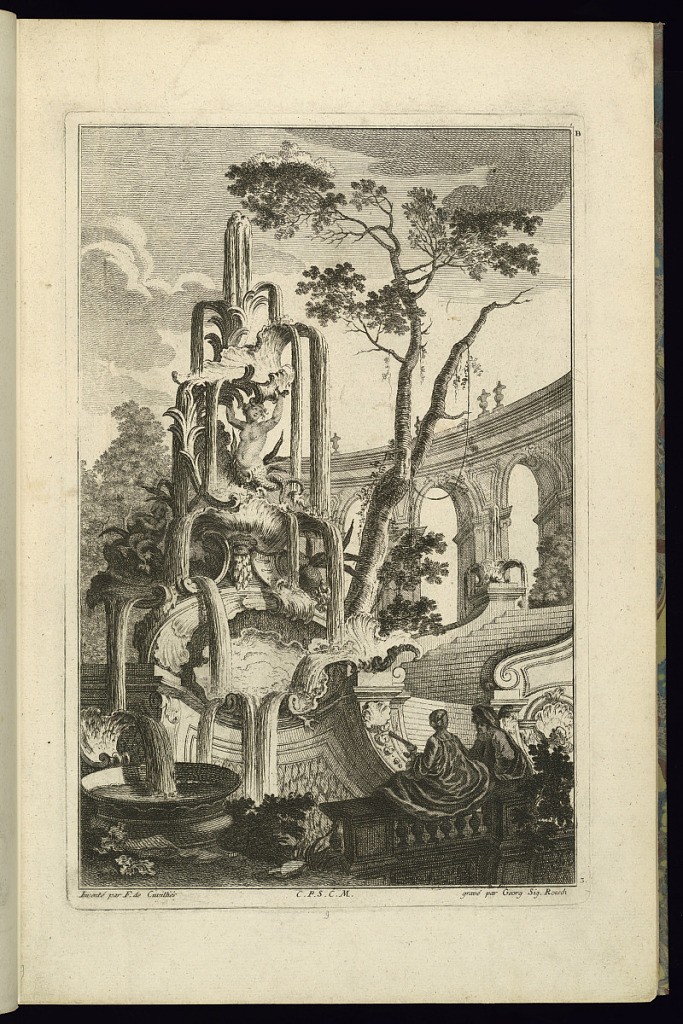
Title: Design for Fountain with a Couple
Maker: François de Cuvilliés the Elder, Belgian, 1695 - 1768
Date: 1745
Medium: Etching and engraving on off-white laid paper
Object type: Print
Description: Design for a fountain in the form of a shell cartouche with sirens and rinceaux. In front of the fountain, a male and a female figure sit on  balustrade in fancy costume, playing music. The plate is signed and numbered.